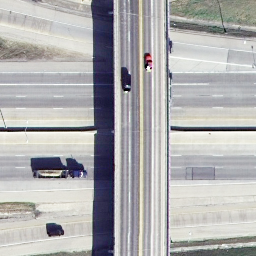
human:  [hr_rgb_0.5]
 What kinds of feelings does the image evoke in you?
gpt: overpass